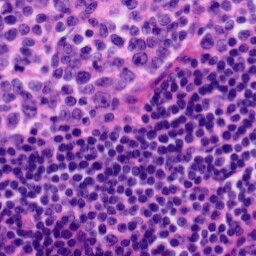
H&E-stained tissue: Tonsil